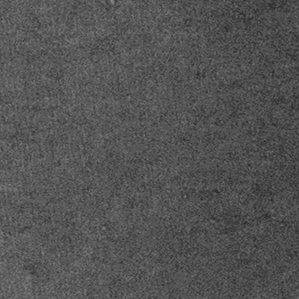
Label: frost